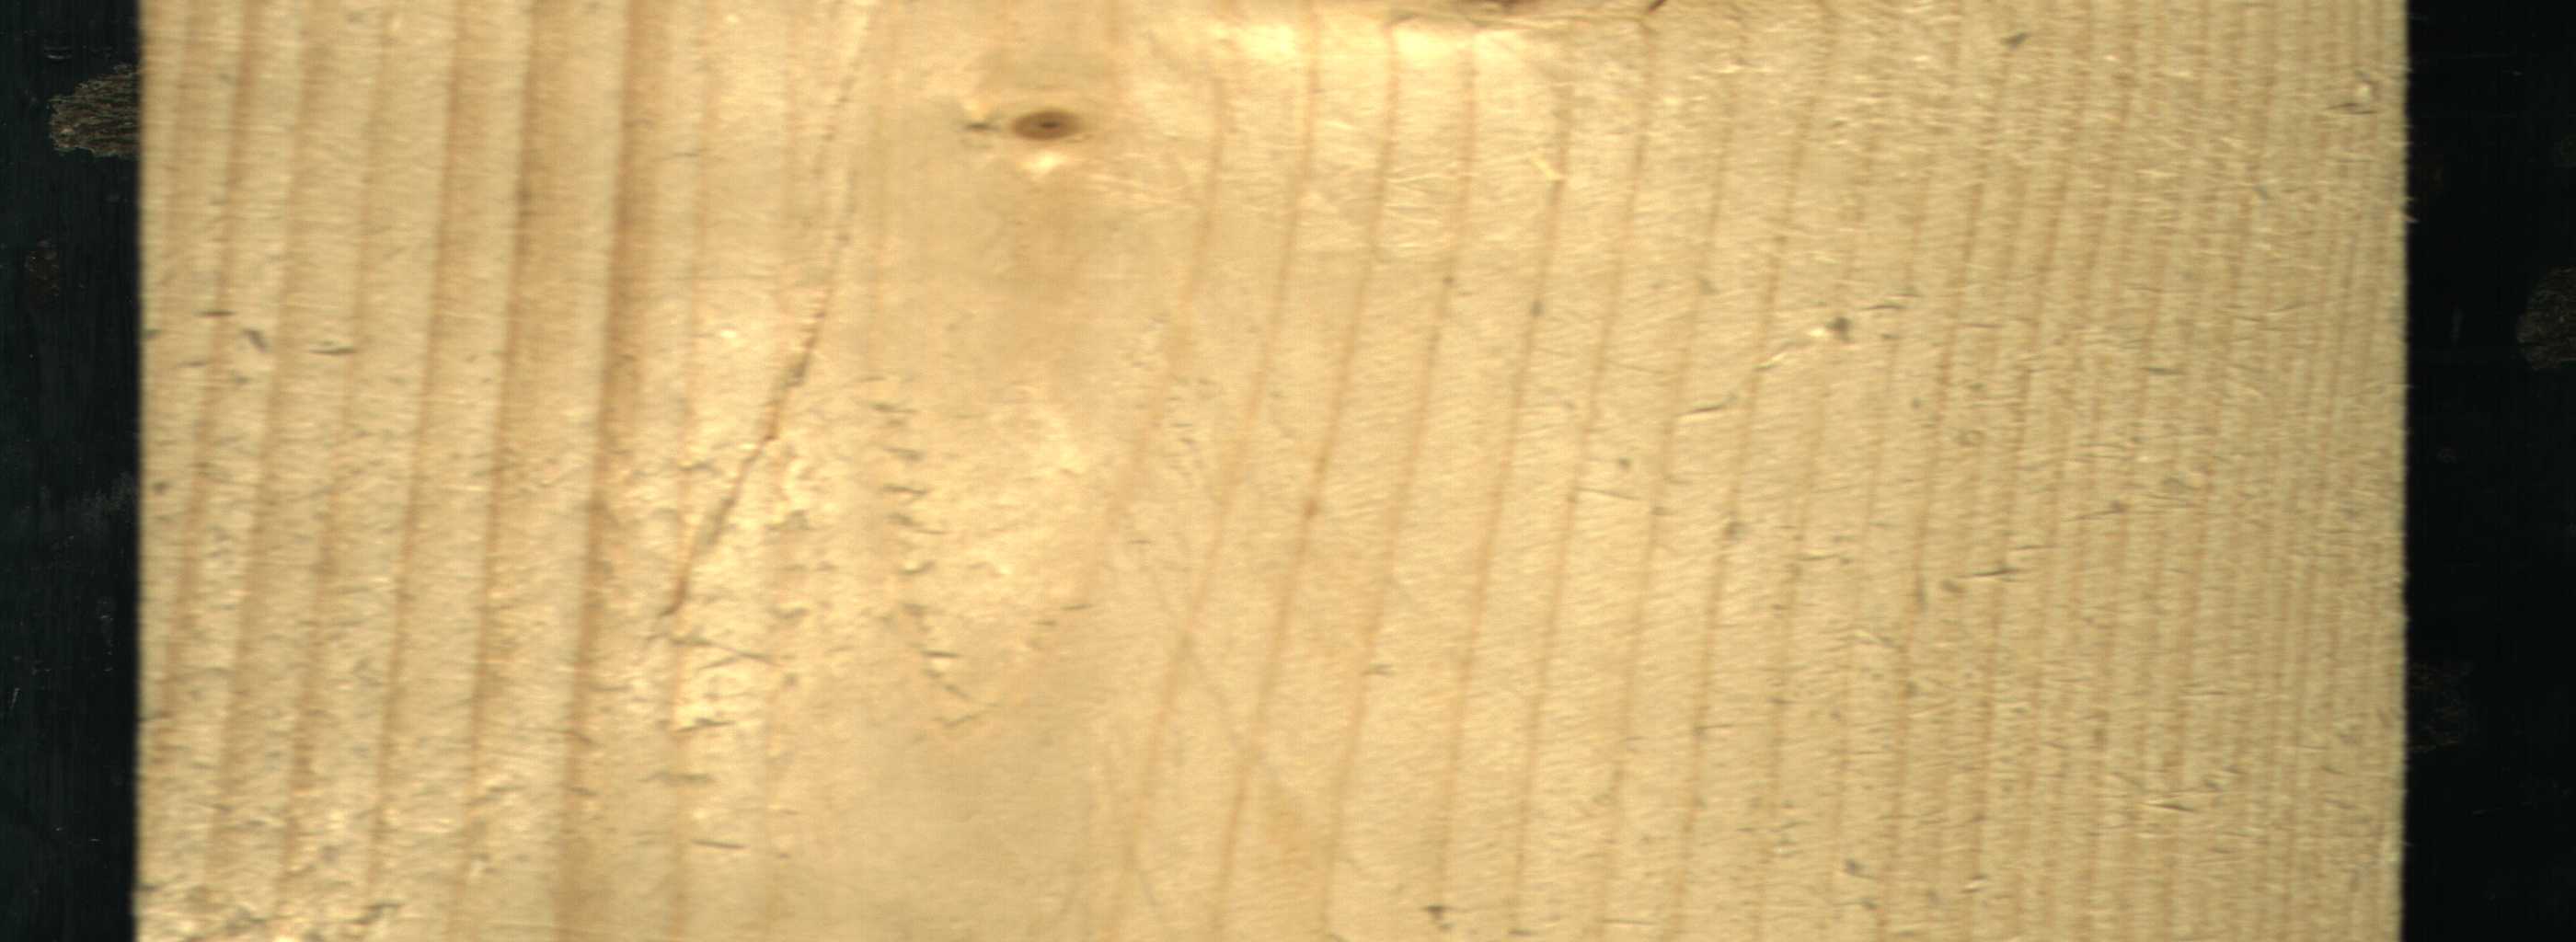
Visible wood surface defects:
Live_Knot